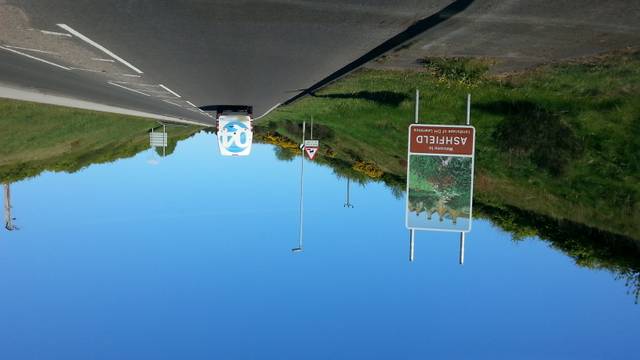
Region: United Kingdom
Coordinates: 53.118, -1.189